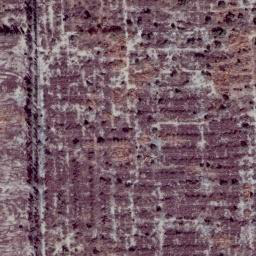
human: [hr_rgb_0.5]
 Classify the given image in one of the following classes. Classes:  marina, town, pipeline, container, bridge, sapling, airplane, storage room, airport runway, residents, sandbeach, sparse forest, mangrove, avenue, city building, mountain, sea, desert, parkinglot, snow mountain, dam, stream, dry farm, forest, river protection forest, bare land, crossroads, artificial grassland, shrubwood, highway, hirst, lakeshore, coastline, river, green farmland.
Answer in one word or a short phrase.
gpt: dry farm